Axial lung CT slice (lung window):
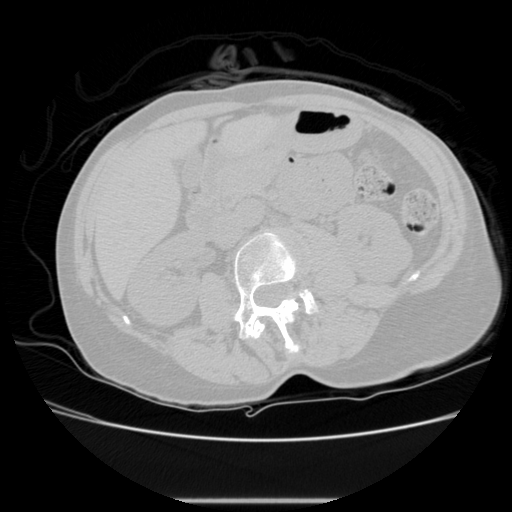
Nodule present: no